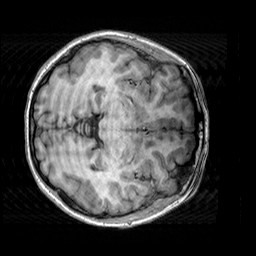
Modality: T1w
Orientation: axial
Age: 20
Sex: female
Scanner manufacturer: siemens
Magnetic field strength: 3 T
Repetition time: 2.3 s
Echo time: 0.00303 s